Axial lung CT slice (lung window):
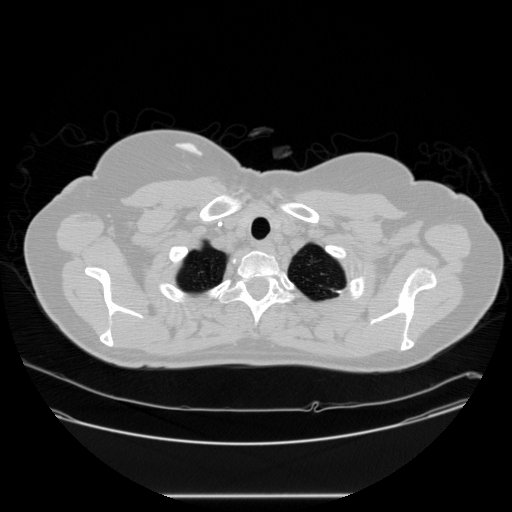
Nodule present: no